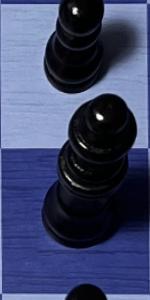
Label: Queen_Black